Question: I am designing a website its design is something like this.

In this site i have instead a User have to scroll using to view pages.
Now to support this feature i have to check for text/element overflow-y each time a new page is loaded in window and if it is causing the overflow then I had to cut and move the overflow element to next page to support horizontal scrolling.
And to support Responsive design I am not adding these pages statically instead I am creating these pages dynamically so that in case width or height of window changes the next pages which will be displayed will adjust to changed width and height accordingly
by checking its overflow.
Now the problem I am having is that it is very difficult to apply slide effect animation to this design because to apply slide effect we have to know in advance what will be our next element be to replace that slide but in this case our next element is getting added dynamically and to show the next page i will have to first load that element to window so that it first checks the overflow and creates page and then only page will be displayed.
Is there any other way to check for element causing overflow ?
On turning to next page by Arrow Key all which are displaying on window are getting changed.
code I am using to check for overflow:-
'''
OverflowY: function(parentObj){
if(parentObj.offsetHeight < parentObj.scrollHeight){
//Return true if overflow occurs
return true;
}
else{
return false;
}
}
'''
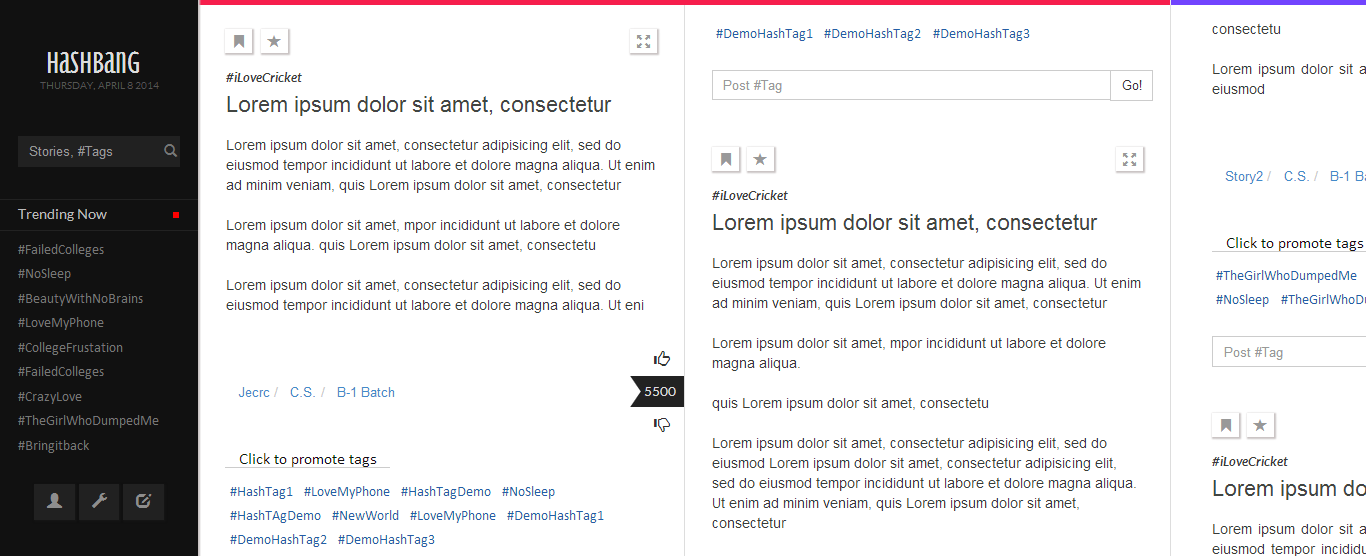
Answer: The nice way to do this would be to have your columns automatically adjust using strictly HTML and CSS. This would mean you could just render your content, and the browser would take care of the rest. I found a blog article that attempts to solve this problem (<URL>.
If that doesn't fit your use case, a common approach for verifying calculated dimensions of elements is to first render the element somewhere outside the visible window (e.g., left: -9999px) within a container of the current dimensions you'd like to render it in. Then you can check the rendered dimensions and adjust the markup as you see fit. Then lastly, clone/detach your modified DOM element and insert it into the visible window in the correct location.